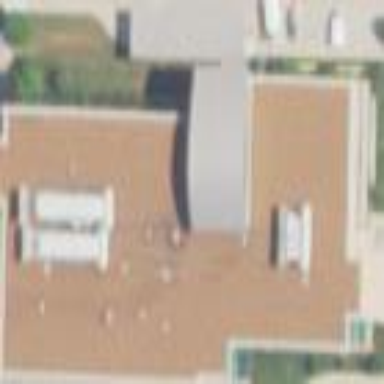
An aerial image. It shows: Clinic building offering healthcare services.